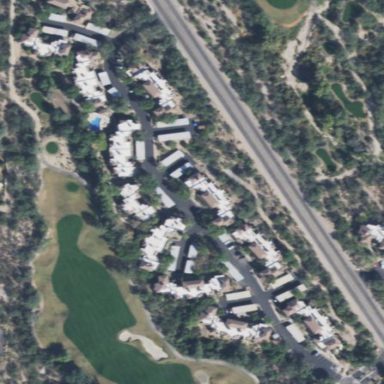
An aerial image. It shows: Residential area with apartments.